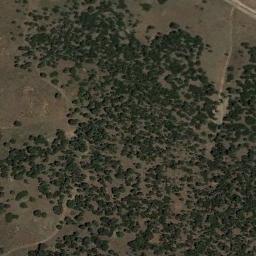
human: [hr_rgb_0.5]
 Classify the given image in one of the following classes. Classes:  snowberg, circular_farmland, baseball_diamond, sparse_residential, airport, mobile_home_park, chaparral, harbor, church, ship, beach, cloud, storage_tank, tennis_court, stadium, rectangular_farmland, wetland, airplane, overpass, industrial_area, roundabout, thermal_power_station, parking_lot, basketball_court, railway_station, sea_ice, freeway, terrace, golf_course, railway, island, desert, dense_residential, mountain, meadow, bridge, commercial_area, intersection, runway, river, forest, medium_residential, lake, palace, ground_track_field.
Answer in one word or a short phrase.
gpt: chaparral